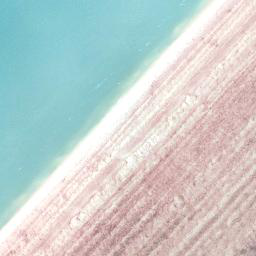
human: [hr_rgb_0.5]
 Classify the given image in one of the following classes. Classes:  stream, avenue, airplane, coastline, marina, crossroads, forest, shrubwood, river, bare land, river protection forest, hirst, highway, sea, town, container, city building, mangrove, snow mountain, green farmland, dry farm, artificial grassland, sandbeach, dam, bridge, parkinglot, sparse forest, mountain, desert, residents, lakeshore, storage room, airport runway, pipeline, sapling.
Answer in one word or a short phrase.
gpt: coastline